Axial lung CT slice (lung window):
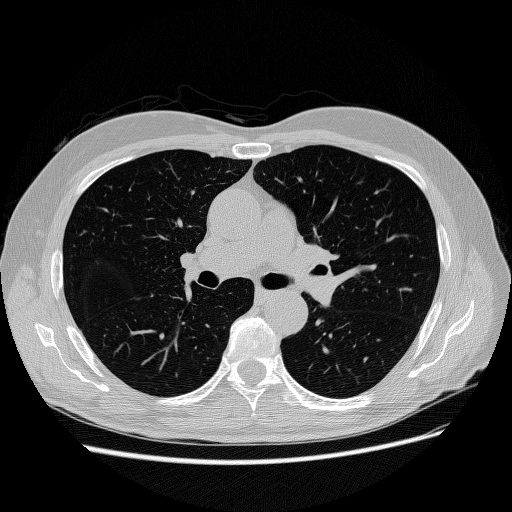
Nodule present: no